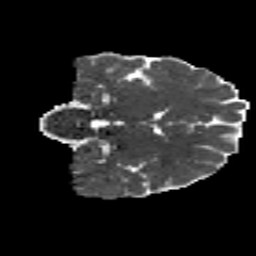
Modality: MD
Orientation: coronal
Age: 19
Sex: male
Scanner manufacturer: siemens
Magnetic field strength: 3 T
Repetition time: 8.8 s
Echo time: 0.085 s